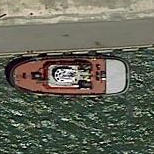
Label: civil